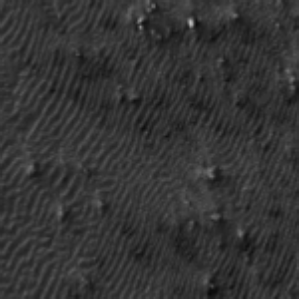
Label: frost